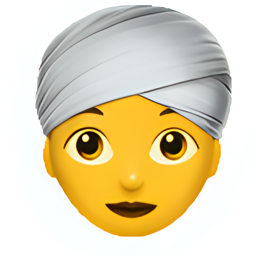
Name: woman wearing turban
Emoji: 👳‍♀️
Group: People & Body
Sub-group: person-role